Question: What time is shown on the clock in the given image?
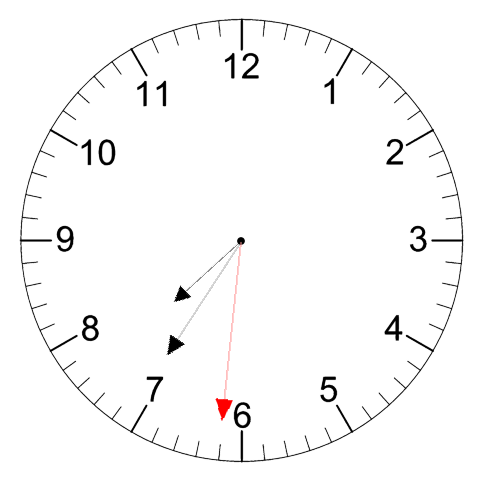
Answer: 07:35:31